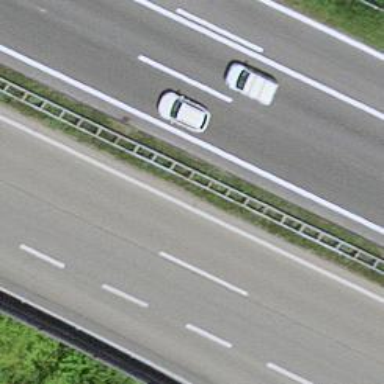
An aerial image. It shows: Asphalt motorway.